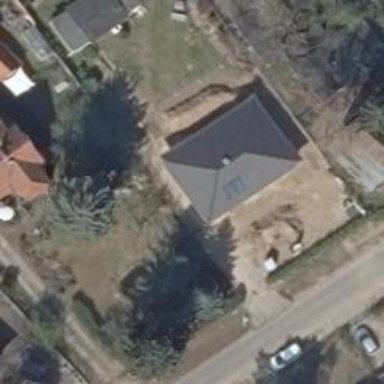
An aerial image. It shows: Detached building with hipped roof shape.